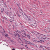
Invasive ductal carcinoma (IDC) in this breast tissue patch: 0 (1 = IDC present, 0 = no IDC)